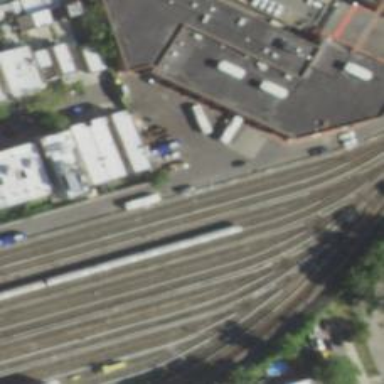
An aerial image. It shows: Yard meant for service. The rail tracks are electrified at the top.